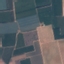
Land use / land cover: PermanentCrop